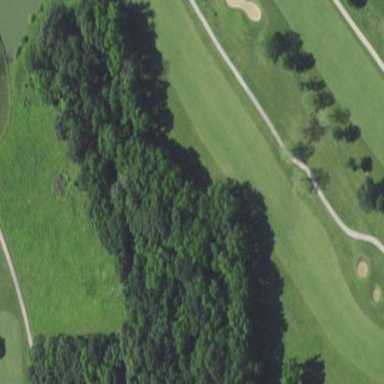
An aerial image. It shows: Golf fairway surrounded by grass.